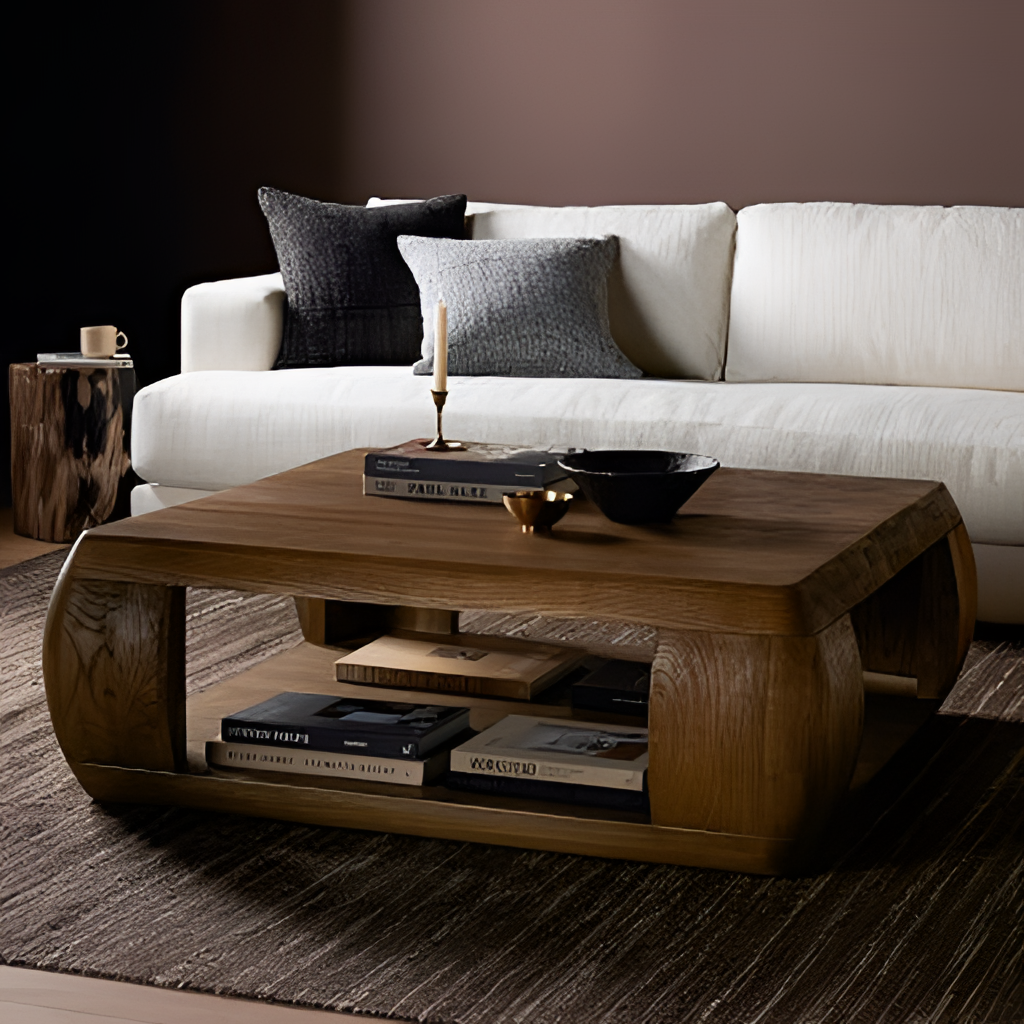
brown wood coffee table, living room, paint wallpaper, with solid pattern, contemporary, brown wood flooring, with plank pattern